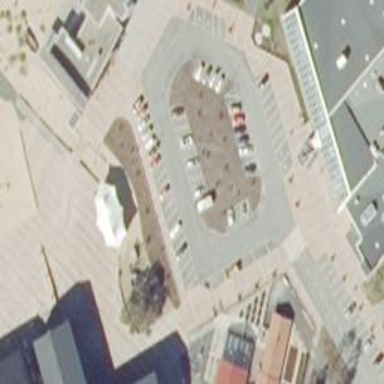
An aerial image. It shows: Pedestrian road leading to square.